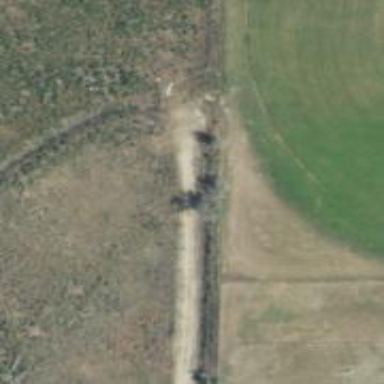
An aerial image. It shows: Track with grade 5 tracktype.